Question: I just updated the Xcode to version 10.3 (10G8).
Now my project is not run with this error:

'''
/* com.apple.actool.errors */
: error: Failed to find a suitable device for the type IBSimDeviceTypeiPad2x (com.apple.dt.Xcode.IBSimDeviceType.iPad-2x) with runtime iOS 12.4 (12.4 - 16G73) - com.apple.CoreSimulator.SimRuntime.iOS-12-4
Failure Reason: Failed to create new simulator device that matches IBSimDeviceTypeiPad2x (com.apple.dt.Xcode.IBSimDeviceType.iPad-2x) for runtime iOS 12.4 (12.4 - 16G73) - com.apple.CoreSimulator.SimRuntime.iOS-12-4 (Invalid runtime: com.apple.CoreSimulator.SimRuntime.iOS-12-4)
Underlying Errors:
Description: Invalid runtime: com.apple.CoreSimulator.SimRuntime.iOS-12-4
/* com.apple.actool.compilation-results */
/Users/xxx/Library/Developer/Xcode/DerivedData/xxxxx-dxlvvymxzdfqjubnuntqlxggtyja/Build/Intermediates.noindex/xxxxx.build/Debug-iphonesimulator/xxxxx.build/assetcatalog_generated_info.plist
'''
And the storyboard is now like this:
<URL>
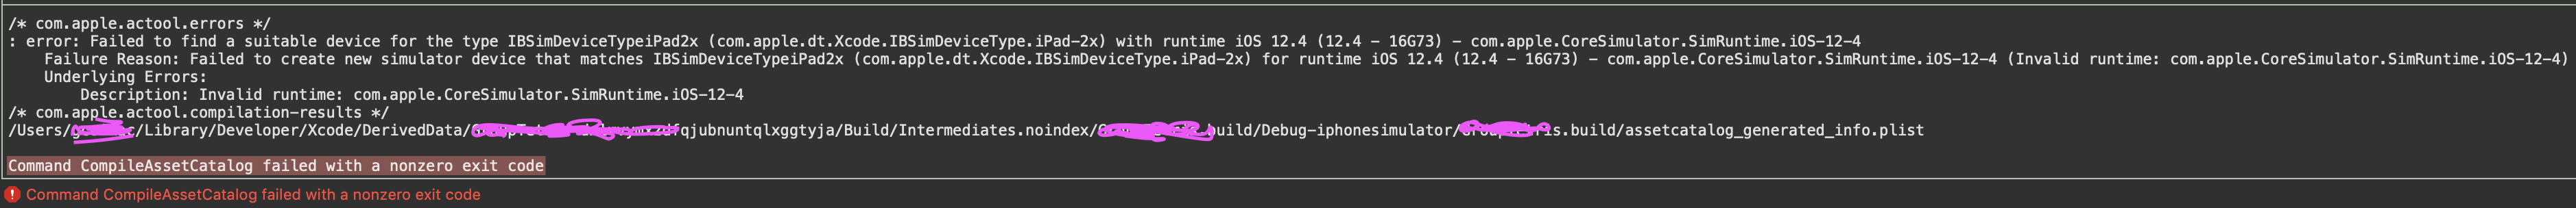
Answer: I restarted my mac, the problem solved.